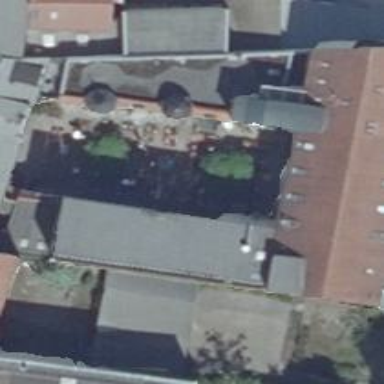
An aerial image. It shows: Restaurant.